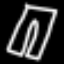
Label: pants